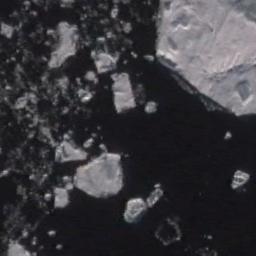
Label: sea_ice